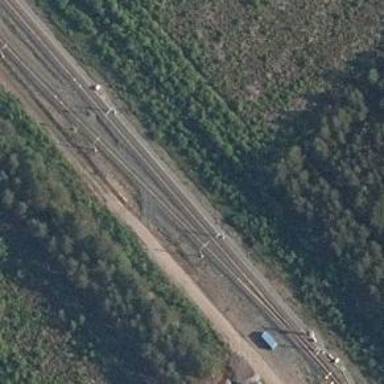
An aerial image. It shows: Railway siding for service.